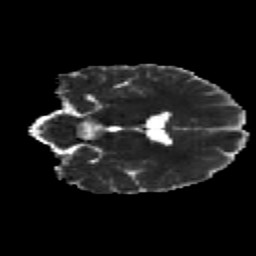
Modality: MD
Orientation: coronal
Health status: healthy
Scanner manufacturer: siemens
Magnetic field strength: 3 T
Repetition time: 12 s
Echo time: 0.092 s